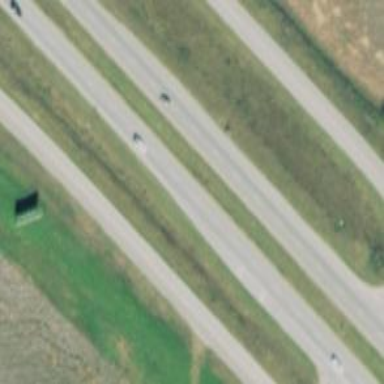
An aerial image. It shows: Expressway with dual carriageway. The highway has asphalt surface.